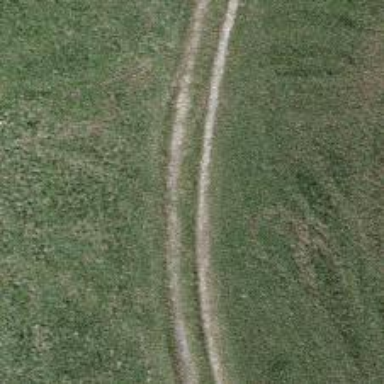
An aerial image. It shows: Path.